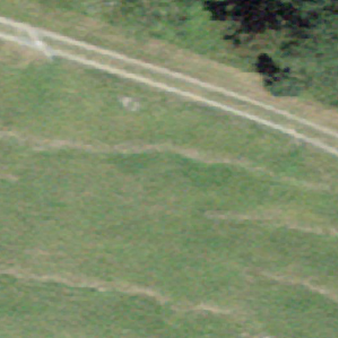
Label: other